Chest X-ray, PA view. Patient: 34 years old, sex F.
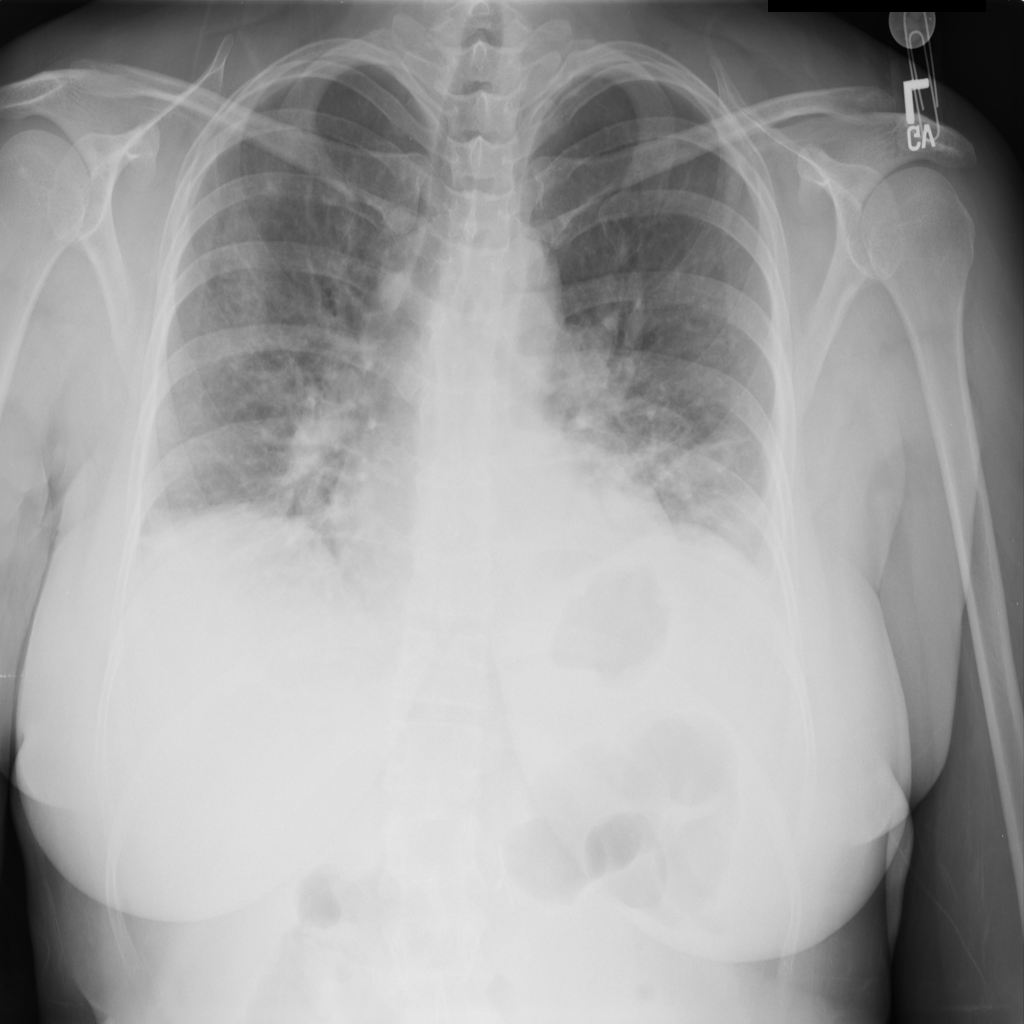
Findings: Atelectasis, Effusion